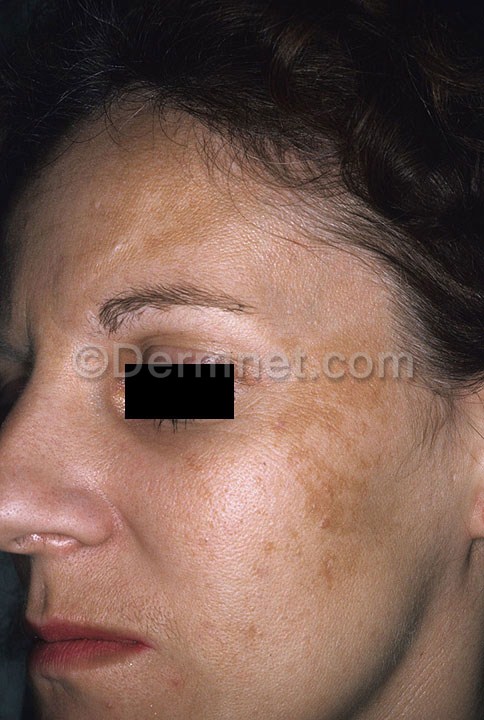
Disease: Light Diseases and Disorders of Pigmentation